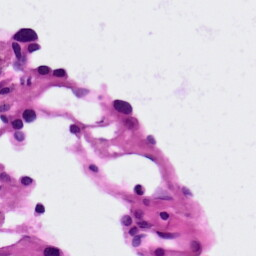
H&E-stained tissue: Lung